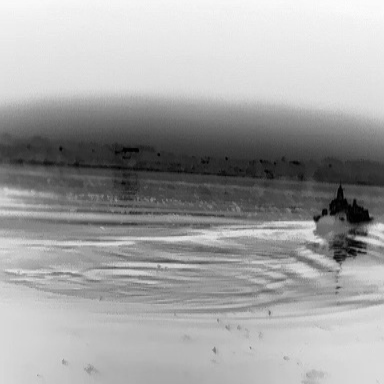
There is a warship in the infrared image.